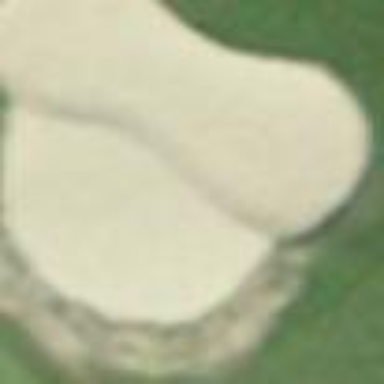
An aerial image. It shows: Golf bunker filled with natural sand.